Interaction volume radius: 5 \u00c5
Interaction volume height: 20 \u00c5
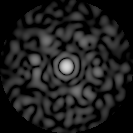
Disorder parameter: 0.8226